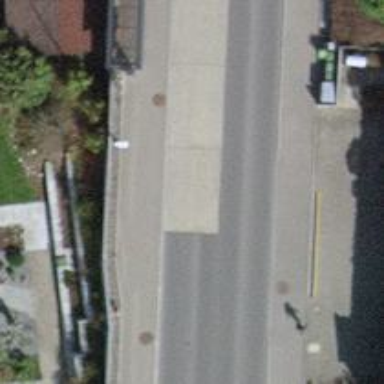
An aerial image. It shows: Bus stop equipped with public transport stop position.